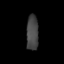
Tissue: lung
Cell type: Endothelial cells
Senescence score: 0.7156
Nuclear area (px): 420
Mean DAPI intensity: 68.131